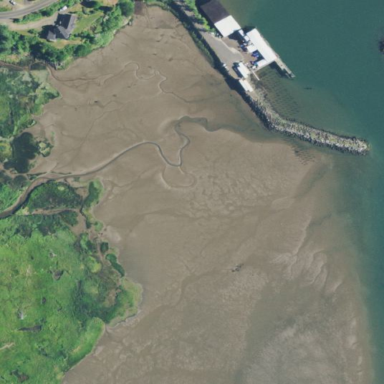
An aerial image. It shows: Tidal wetland area consisting of tidal flats.